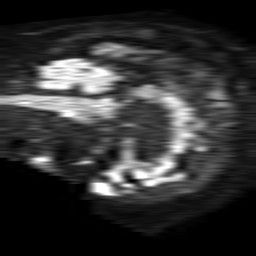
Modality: TRACE
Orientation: sagittal
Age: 72
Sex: male
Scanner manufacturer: philips
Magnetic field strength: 1.5 T
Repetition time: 4.6 s
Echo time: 0.08631 s